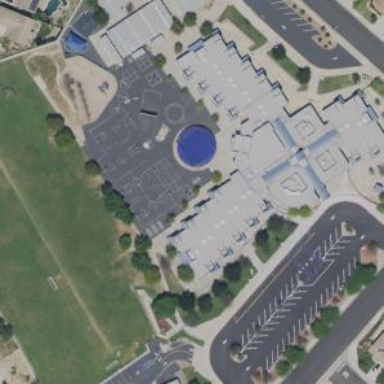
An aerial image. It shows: School.